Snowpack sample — Buffalo Mountain, Silverthorne, Colorado, USA (2/22/26, 2:02 PM MST)
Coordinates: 39.622, -106.113
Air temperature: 33 °F
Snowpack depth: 63 cm
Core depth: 50 cm
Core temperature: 26.6 °F
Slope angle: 11°, slope face: 116°
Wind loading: low
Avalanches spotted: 0
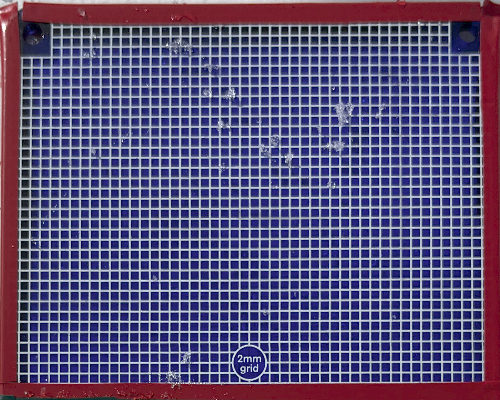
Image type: profile
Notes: In a firebreak similar to site 1, minimal wind loading with no spotted avalanches (not many faces in view though)